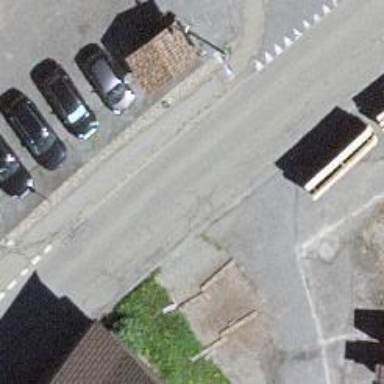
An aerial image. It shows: Bus stop with stop position for public transport.